Question: I successfully created a service moniker as client for my WCF service. But I'm unable to call any method on the moniker.
At the WCF service end I have a dummy method named TestMethod, as follows:
'''
Public Function TestMethod(ByVal TestValue As String) As String Implements ICustomerService.TestMethod
Return "You said.... " & TestValue
End Function
'''
Following code creates the Moniker in Excel.
'''
Public Sub WCFMexMonkierDemo()
' Create a string for the service moniker including the content of the WSDL contract file
Dim mexMonikerString As String
mexMonikerString = "service:mexAddress='http://localhost/CustomerService.svc/mex'" & _
", address='http://localhost/CustomerService.svc'" & _
", binding=CustomerServices.CustomerService" & _
", bindingNamespace='http://tempuri.org/'" & _
", contract=ICustomerService" & _
", contractNamespace='http://tempuri.org/'"
' Create the service moniker object
Dim mexMoniker, result
Set mexMoniker = GetObject(mexMonikerString)
result = mexMoniker.TestMethod("client call") '<-- error on this line
'Set result = mexMoniker.TestMethod("client call")
MsgBox result
Set mexMoniker = Nothing
Set result = Nothing
End Sub
'''
The above code works upto the 'GetObject' call, which implies that the moniker is successfully created. But I get an error as soon as I try to call any Method on it.

The WCF method works perfectly ok with Microsoft WCF Test Client, and other WCF clients. So I know there is no problem with the service itself.
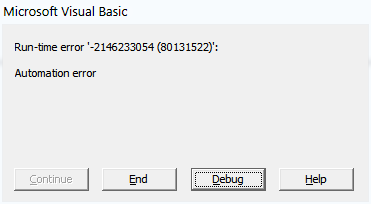
Answer: For anyone facing the same problem, here is the solution. I found out the cause of problem myself by a bit of researching, and below is what I did to get around it.
(It seems like) programs that use COM interfaces using a moniker string to connect to WCF services have problems with complex types (like classes, structures, arrays etc.). They can only work with simple types only (like string, integer, decimal, boolean etc.).
Complex types in either method arguments or return type does not work.
Even if the method you want to call may not have any complex types at all in their method arguments or return type, they will not work if there is at-least one method in the service that has.
In my case, the methods that I was interested in did not have any complex types as method arguments or return types.
Once I found out what was causing the problems, finding a solution around it was easy. I just created a separate WCF service (interface) for the methods of my interest and ensured that there are no complex types publicly exposed, i.e. no complex types in method definition - method arguments and return types.
Next I created a class that implements this interface, as with any other WCF service. I derived this class from the original one, so that I don't need to repeat all the business logic implemented there. The only purpose this class solves is to get past the limitation I was facing. It was just a wrapper around the original class with limited number of methods in it. The methods simply called the base class equivalent method and returned the resulting output directly to the client.
Then I modified my 'app.config' file to host this new service, and then replaced the service address in moniker string with this new service address. So, basically I ended up hosting two WCF services - one for the clients that can consume complex types and the other for those that can't.
That's all that was required, and everything is working perfectly OK now. :)
---
that this is just based on my own observation, and I could be wrong. There may be something I might be missing, and there could be better ways to get around this problem. If you find that this is the case, feel free to comment or post your solution.